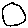
Label: circle